Question: I'm trying to do the following relations using Hibernate + annotations:

However, I get this error:
> "A foreign key referring *.street from *.house has the wrong number of column: should be 2".
Here is my code:
'''
@Entity
@Table(name = "HOUSE")
@GenericGenerator(name = "pkgenerator", strategy = "increment")
public class House extends Entity {
private static final long serialVersionUID = 1L;
private Integer codHouse;
private Group codGroup;
private Street codStreet;
@Transient
public Integer getPrimaryKey() {
return codHouse;
}
@Transient
public void setPrimaryKey(Integer primaryKey) {
setCodHouse(primaryKey);
}
@Id
@GeneratedValue(strategy = GenerationType.IDENTITY, generator = "pkgenerator")
@Column(name="CODHOUSE", nullable=false, length=9)
public Integer getCodHouse() {
return codHouse;
}
public void setCodHouse(Integer codHouse) {
this.codHouse = codHouse;
}
@ManyToOne(fetch = FetchType.LAZY)
@JoinColumn (name="CODGROUP", nullable=false)
public Group getCodGroup() {
return codGroup;
}
public void setCodGroup(Group codGroup) {
this.codGroup = codGroup;
}
@ManyToOne(fetch = FetchType.LAZY)
@JoinColumn (name="CODSTREET", nullable=false)
public Street getStreet() {
return codStreet;
}
public void setStreet(Street codStreet) {
this.codStreet = codStreet;
}
'''
'''
@Entity
@Table(name = "STREET")
@GenericGenerator(name = "pkgenerator", strategy = "increment")
@AssociationOverrides({
@AssociationOverride(name = "primaryKey.codGroup",
joinColumns = @JoinColumn(name = "CODGROUP")),
@AssociationOverride(name = "primaryKey.codStreet",
joinColumns = @JoinColumn(name = "CODSTREET"))
})
public class Street extends Entity implements Serializable{
private static final long serialVersionUID = 1L;
private StreetPK primaryKey;
private String name;
@EmbeddedId
public StreetPK getPrimaryKey() {
return primaryKey;
}
public void setPrimaryKey(StreetPK primaryKey) {
this.primaryKey = primaryKey;
}
@Column(name = "NAME", nullable = true, length = 30)
public String getName() {
return name;
}
public void setName(String nname) {
this.name = name;
}
}
'''
'''
@Embeddable
public class StreetPK implements Serializable {
private static final long serialVersionUID = 1L;
private Group codGroup;
private Integer codStreet;
public StreetPK() {}
public StreetPK(Group codGroup, Integer codStreet){
this.codGroup = codGroup;
this.codStreet = codStreet;
}
@ManyToOne(fetch = FetchType.LAZY)
@JoinColumn(name="CODGROUP", nullable=false)
public Group getCodGroup() {
return codGroup;
}
public void setCodGroup(Group codGroup) {
this.codGroup = codGroup;
}
@JoinColumn(name="CODSTREET", nullable=false)
public Integer getCodStreet() {
return codStreet;
}
public void setCodStreet(Integer codStreet) {
this.codStreet = codStreet;
}
}
'''
'''
@Entity
@Table(name = "GROUP")
public class Group extends Entity implements Serializable{
private static final long serialVersionUID = 1L;
private Integer codGroup;
@Transient
public Integer getPrimaryKey() {
return codGroup;
}
@Transient
public void setPrimaryKey(Integer primaryKey) {
setCodGroup(primaryKey);
}
@Id
@GeneratedValue(strategy = GenerationType.IDENTITY, generator = "pkgenerator")
@Column(name="CODGROUP", nullable=false, length=9)
public Integer getCodGroup() {
return codGroup;
}
public void setCodGroup(Integer codGroup) {
this.codGroup = codGroup;
}
}
'''
The problem is in StreetPK, if I don't include codGroup here the error disappears.
Thanks in advance.
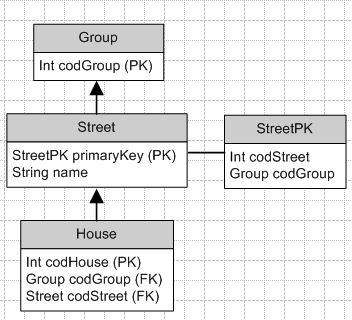
Answer: When annotating the 'getStreet()' getter, you need to put '@JoinColumns' annotation with two '@JoinColumn' annotations inside specifying the two columns that compound the Street key:
'''
@ManyToOne(fetch = FetchType.LAZY)
@JoinColumns ({
@JoinColumn(name = "CODSTREET", referencedColumnName = "CODSTREET", nullable = false),
@JoinColumn(name = "CODGROUP", referencedColumnName = "CODGROUP", nullable = false)
})
public Street getStreet() { ... }
'''